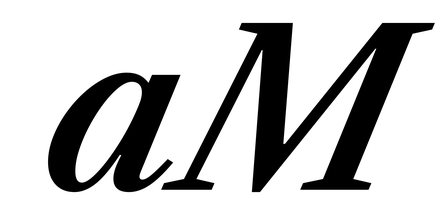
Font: LibreCaslonText-Italic_SemiBold_Italic